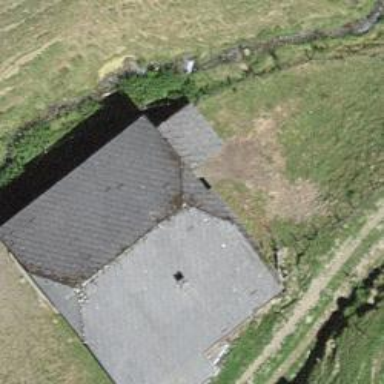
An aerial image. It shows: Farm building.